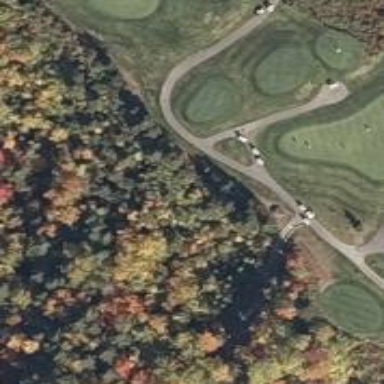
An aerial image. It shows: Pathway for golf carts.